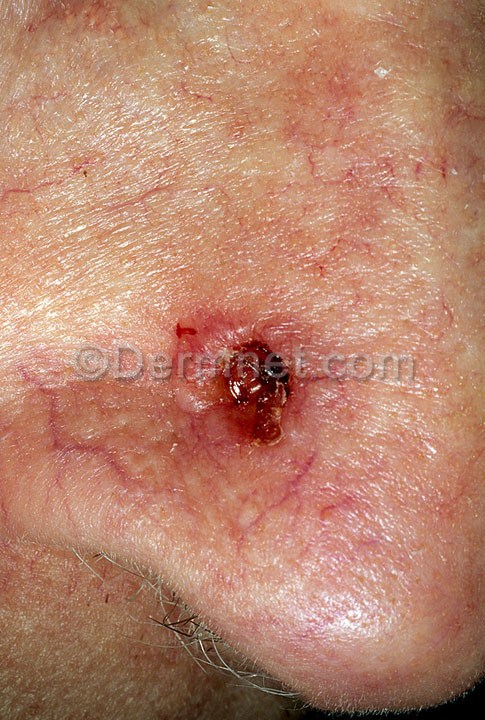
Disease: Actinic Keratosis Basal Cell Carcinoma and other Malignant Lesions